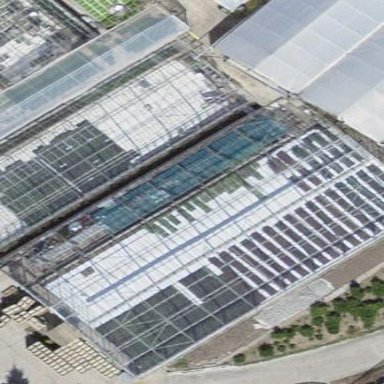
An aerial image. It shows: Greenhouse.